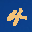
Label: 4